Question: The IIS SMTP setup seems to be quite a mess and a common question. I've looked around and don't seem to find someone with this question though so hopefully together we can figure something out.
I'm trying to setup a WCF service that will fire off a email with some details from a database in it. Sounds pretty simple right...? All the references online I see have the SMTP configuration setup in the web.config file like:
'''
<system.net>
<mailSettings>
<smtp deliveryMethod="Network" from="mailer@dla.mil">
<network host="smtp.gmail.com" port="587" enableSsl="true" defaultCredentials="false" userName="mygmailaccount" password="mypassword" />
</smtp>
</mailSettings>
</system.net>
'''
Problem is I can't have any passwords in plain text and my web server requires authentication. So I found in IIS Manager you can setup the credentials in there like:

However, I can't figure out how to get the service to pickup these settings. Am I missing something here? Is this even possible? If not, anyone got any ideas on a better solution?
Thanks!
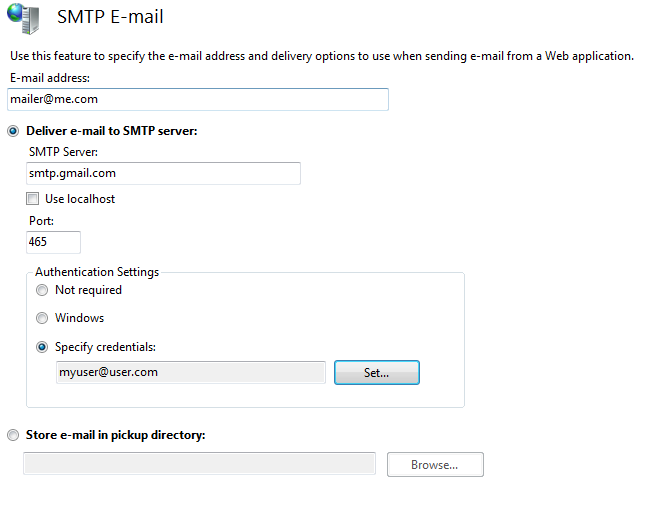
Answer: First of all, the IIS SMTP service has nothing to do with the .NET '<smtp>' mail settings. It's just a server and doesn't interact with .NET unless you configure your application to send mail via the service. So just ignore it.
If you want your application to send email via GMail's SMTP servers you need to configure an application specific password for your web application.
You can find out how to do this here:
> <URL>
Basically you create a password specifically for your application. You can configure multiple passwords for different applications for use with the same GMail account. The idea being that if one or more of your applications are compromised then you can easily revoke the compromised application without having to reset passwords across multiple apps.
You type in the name of the application (say "My Web App") then click the "Generate Password" button. This will generate a random password that is specific to your application. Copy and paste the password into the 'password' attribute of your 'smtp/network' configuration element then get your application to send an email.
With regards to not being able to store your Gmail passwords in plain-text you could use the Protected Configuration feature which is documented here:
> <URL>
There are some sections that can't be encrypted and if the 'smtp/network' setting is one of these then just move the password to an '<appSettings>' key/value pair and encrypt that section. It just means that your app would need to go the extra step to read the password and set that when using the 'System.Net.Mail.SmtpClient'.